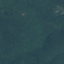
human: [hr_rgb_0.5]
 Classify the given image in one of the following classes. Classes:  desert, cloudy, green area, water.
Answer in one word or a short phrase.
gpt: green area